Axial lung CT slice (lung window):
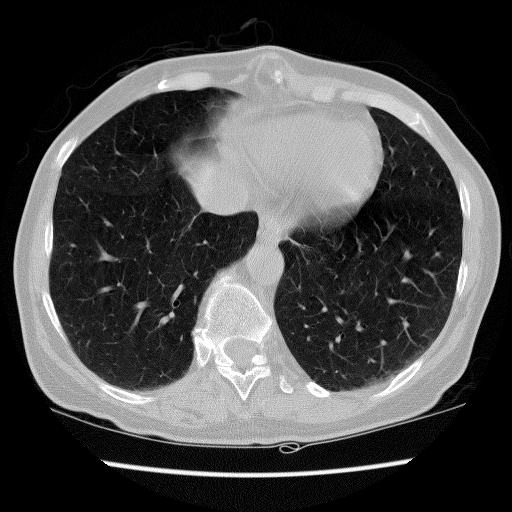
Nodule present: no